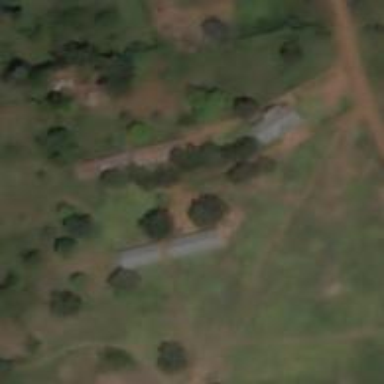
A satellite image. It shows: School.